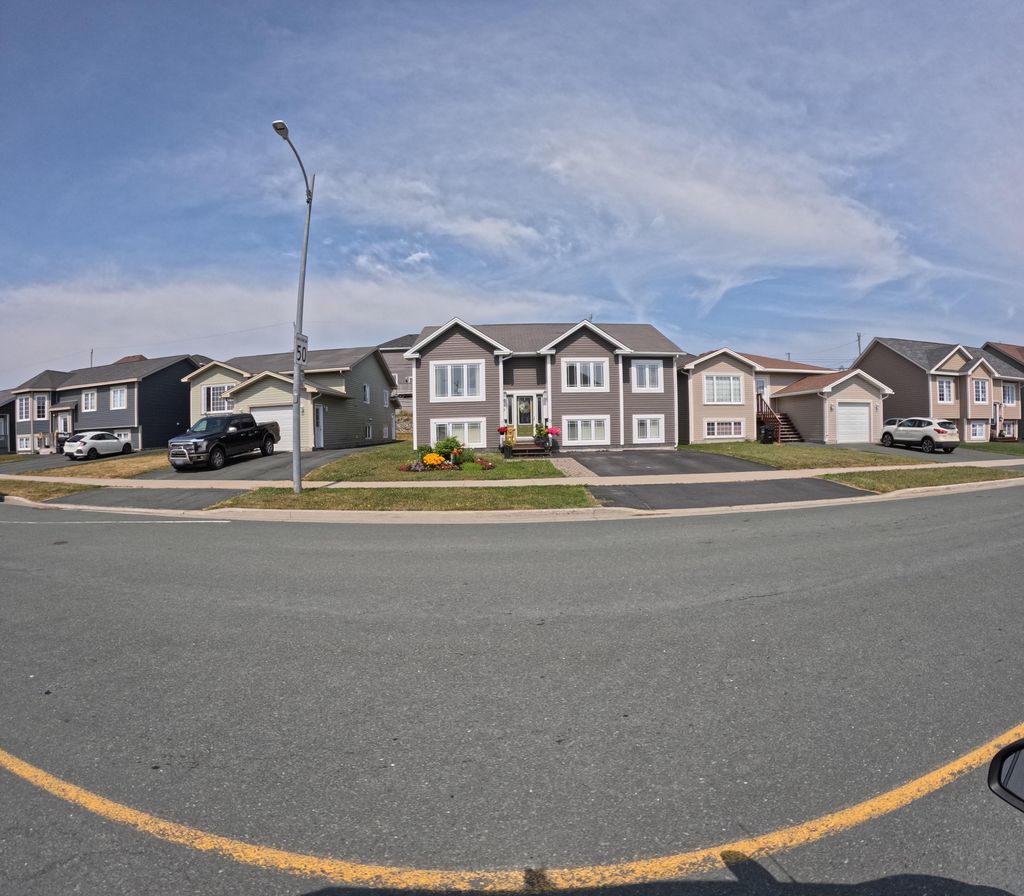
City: st_johns